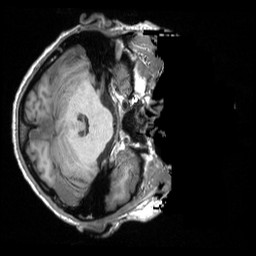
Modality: T1w
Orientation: axial